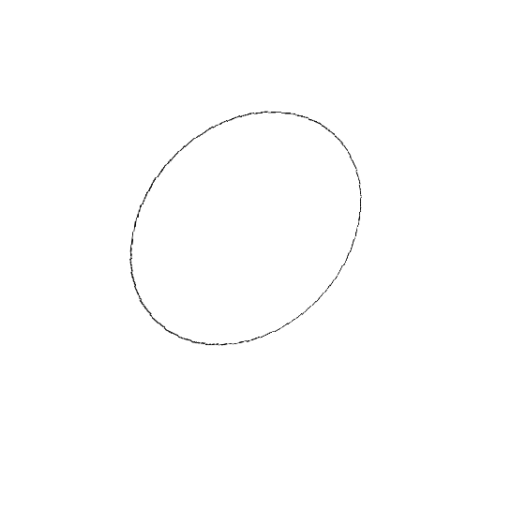
Crossing number: 0